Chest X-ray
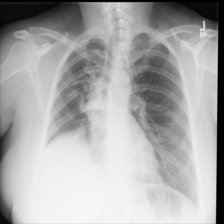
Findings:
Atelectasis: negative
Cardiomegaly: negative
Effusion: negative
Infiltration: negative
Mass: negative
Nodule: negative
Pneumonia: negative
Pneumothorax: negative
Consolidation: negative
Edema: negative
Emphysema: negative
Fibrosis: negative
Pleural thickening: negative
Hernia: negative